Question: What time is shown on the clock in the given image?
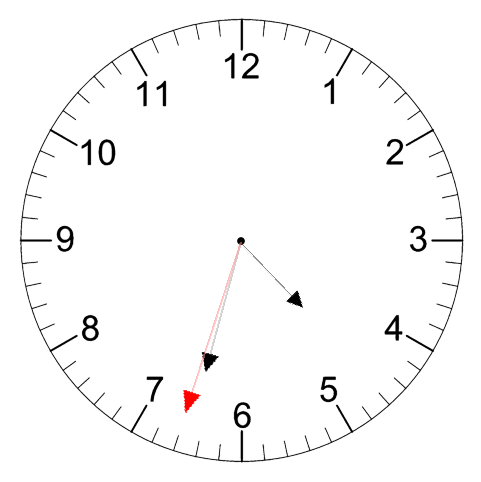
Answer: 04:32:33